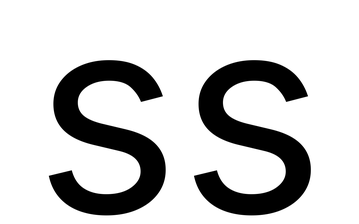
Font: Inter_Regular